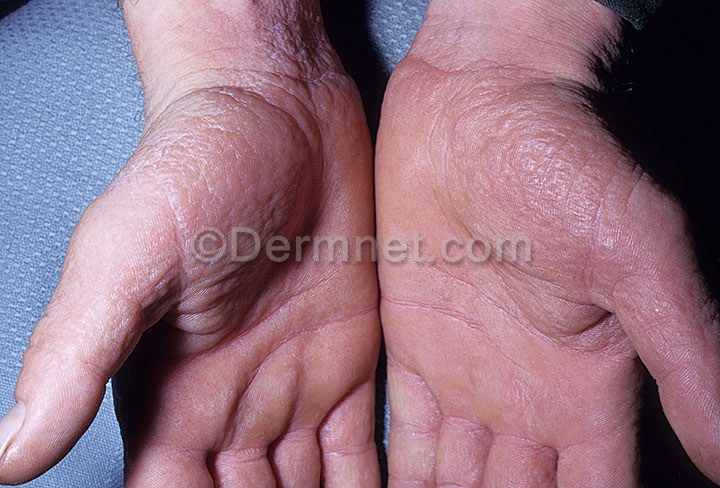
Disease: Eczema Photos